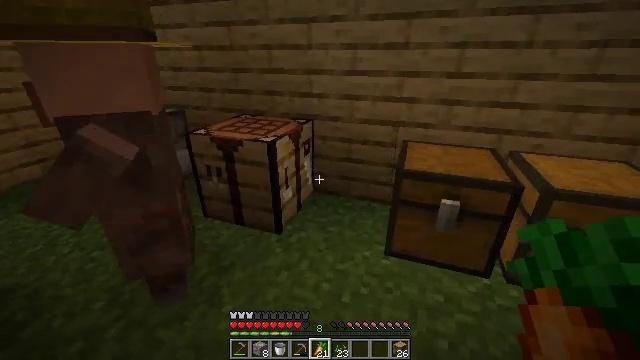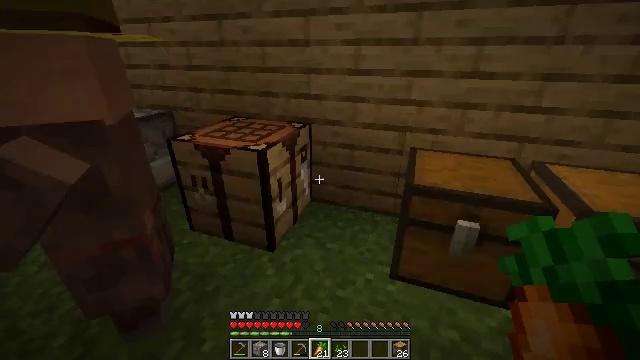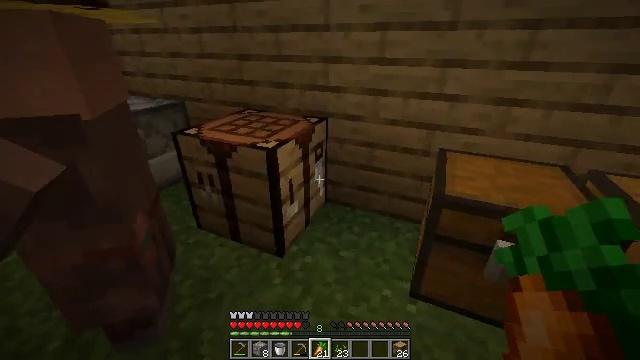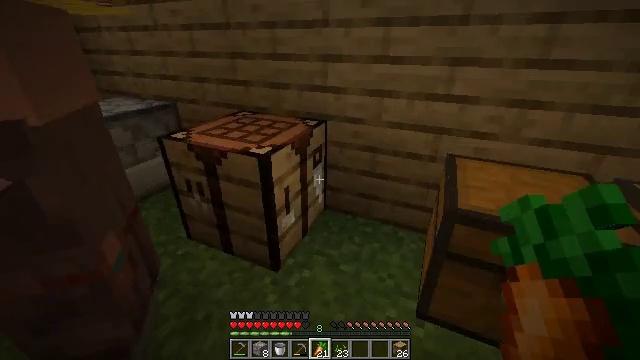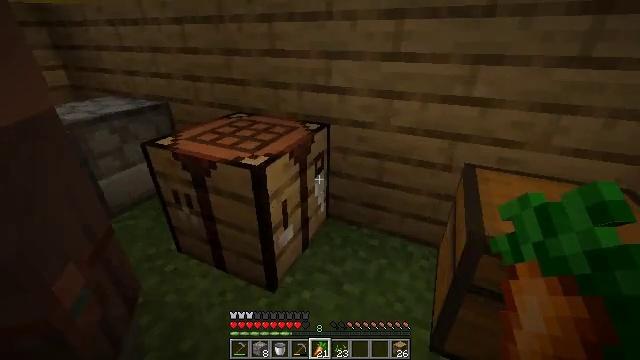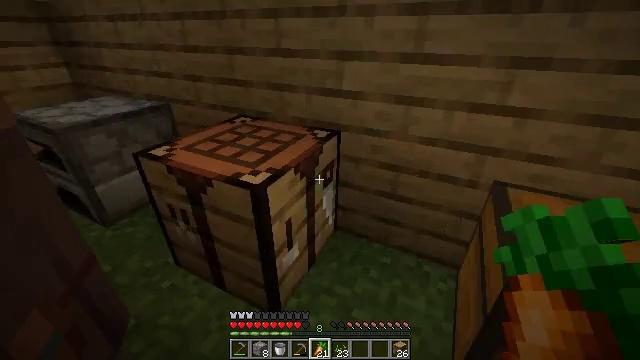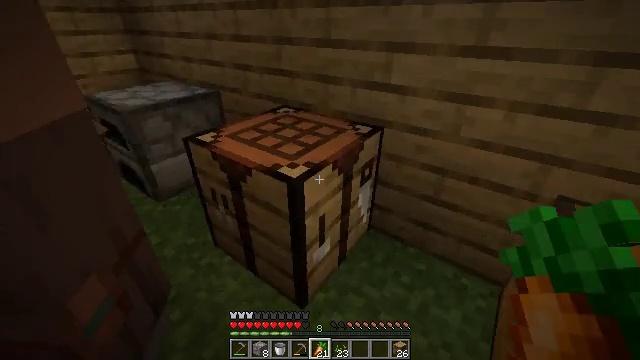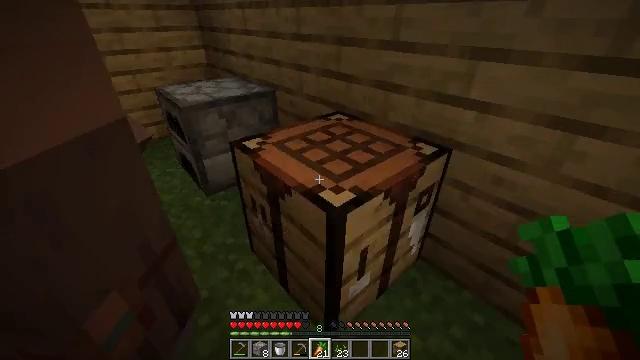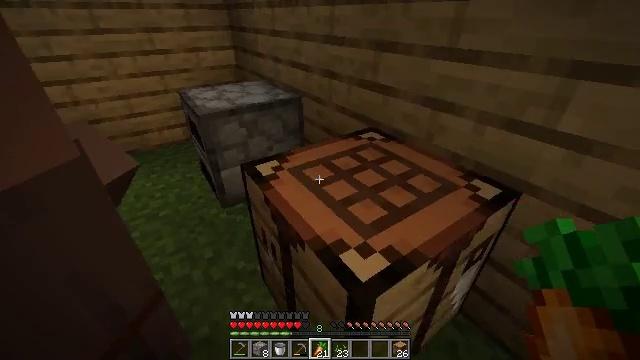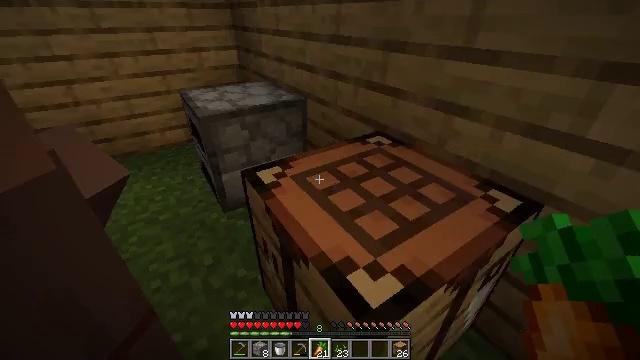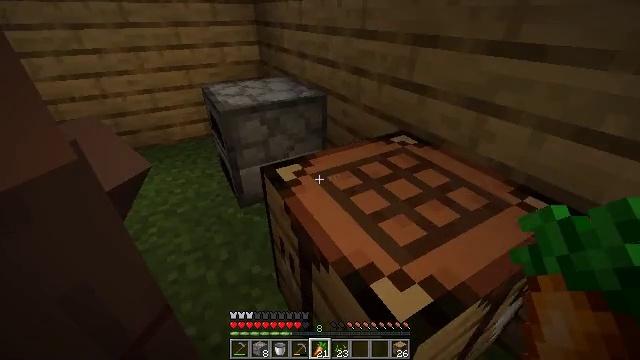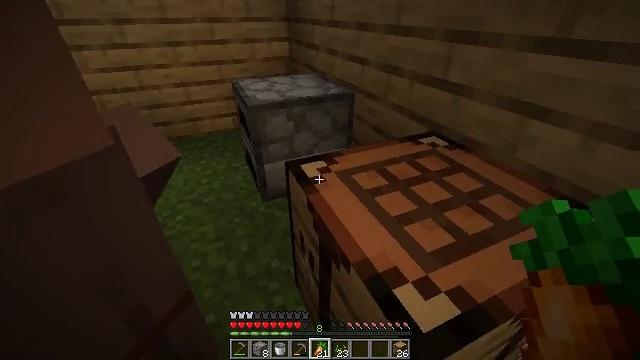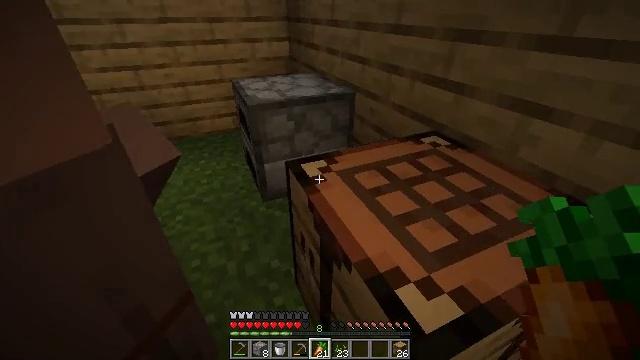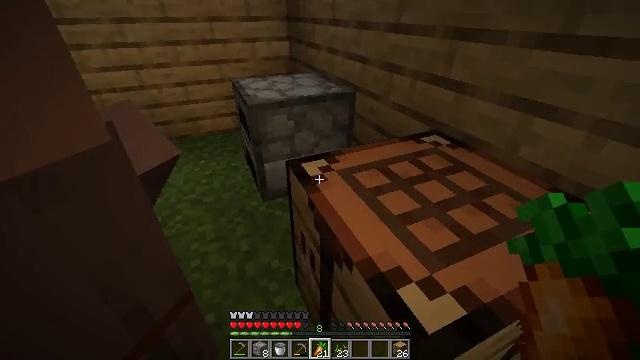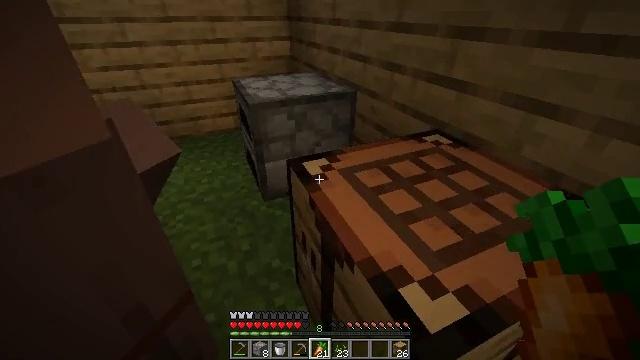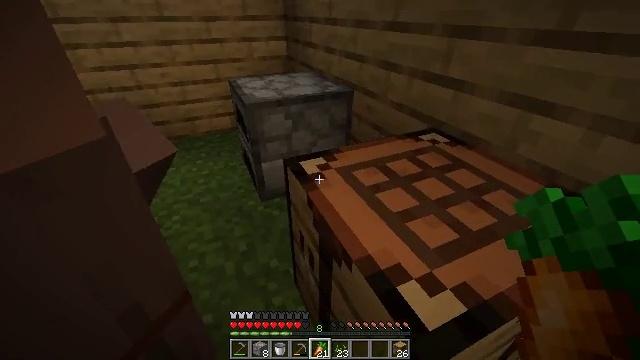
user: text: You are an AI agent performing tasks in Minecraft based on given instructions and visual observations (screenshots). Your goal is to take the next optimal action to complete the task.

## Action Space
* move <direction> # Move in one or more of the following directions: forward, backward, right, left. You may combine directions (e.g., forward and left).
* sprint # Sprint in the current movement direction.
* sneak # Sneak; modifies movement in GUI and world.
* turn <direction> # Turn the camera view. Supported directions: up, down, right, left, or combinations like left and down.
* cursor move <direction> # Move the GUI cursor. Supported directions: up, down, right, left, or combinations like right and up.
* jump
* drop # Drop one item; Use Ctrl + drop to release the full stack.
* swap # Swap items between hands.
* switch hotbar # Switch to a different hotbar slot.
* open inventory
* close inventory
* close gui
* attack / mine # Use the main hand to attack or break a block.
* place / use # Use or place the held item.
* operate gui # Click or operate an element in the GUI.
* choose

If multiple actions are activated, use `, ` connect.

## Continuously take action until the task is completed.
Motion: motion action
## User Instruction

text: Use the crafting table to make a cartography table.
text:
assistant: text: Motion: move forward
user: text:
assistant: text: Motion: move forward, turn left and down
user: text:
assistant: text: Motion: move forward
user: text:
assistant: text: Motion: move forward
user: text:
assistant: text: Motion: move forward, turn left and down
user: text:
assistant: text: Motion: move forward, turn left and down
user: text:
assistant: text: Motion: move forward, turn left
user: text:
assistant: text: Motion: move forward, turn left
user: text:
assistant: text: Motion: no_op
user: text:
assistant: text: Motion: turn left
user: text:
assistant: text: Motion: turn left
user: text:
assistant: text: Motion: no_op
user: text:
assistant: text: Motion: no_op
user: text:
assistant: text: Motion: no_op
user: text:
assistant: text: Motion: no_op
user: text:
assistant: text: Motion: turn right
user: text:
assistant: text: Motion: turn right and down
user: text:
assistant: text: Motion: turn right and down
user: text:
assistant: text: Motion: turn right
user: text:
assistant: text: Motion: use / place
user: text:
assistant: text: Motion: use / place
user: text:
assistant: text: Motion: use / place
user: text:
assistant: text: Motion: no_op
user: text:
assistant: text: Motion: no_op
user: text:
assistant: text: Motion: open gui
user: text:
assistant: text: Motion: no_op
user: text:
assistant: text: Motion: no_op
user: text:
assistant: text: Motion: no_op
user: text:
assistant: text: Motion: no_op
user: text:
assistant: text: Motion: no_op